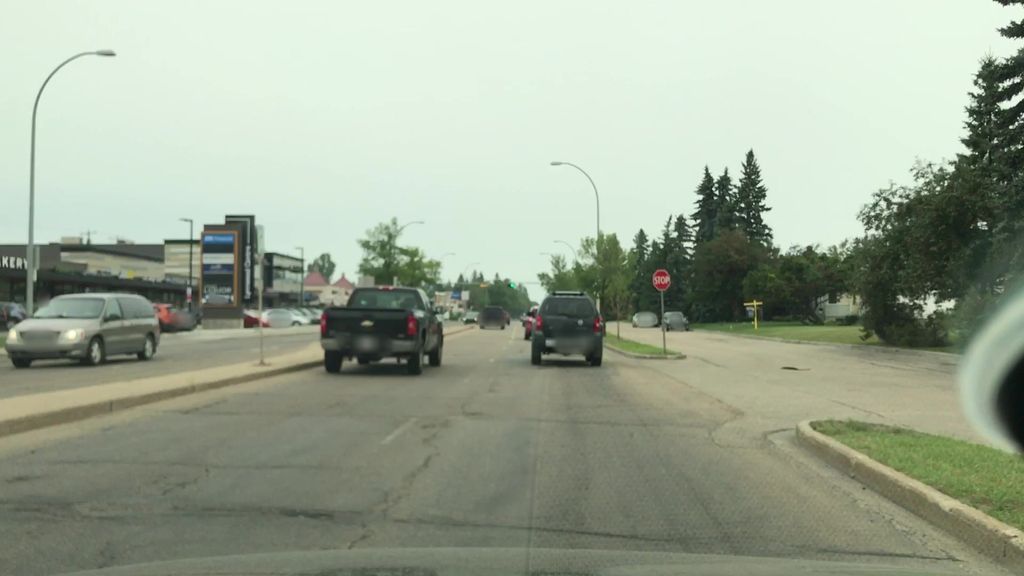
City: edmonton